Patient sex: F
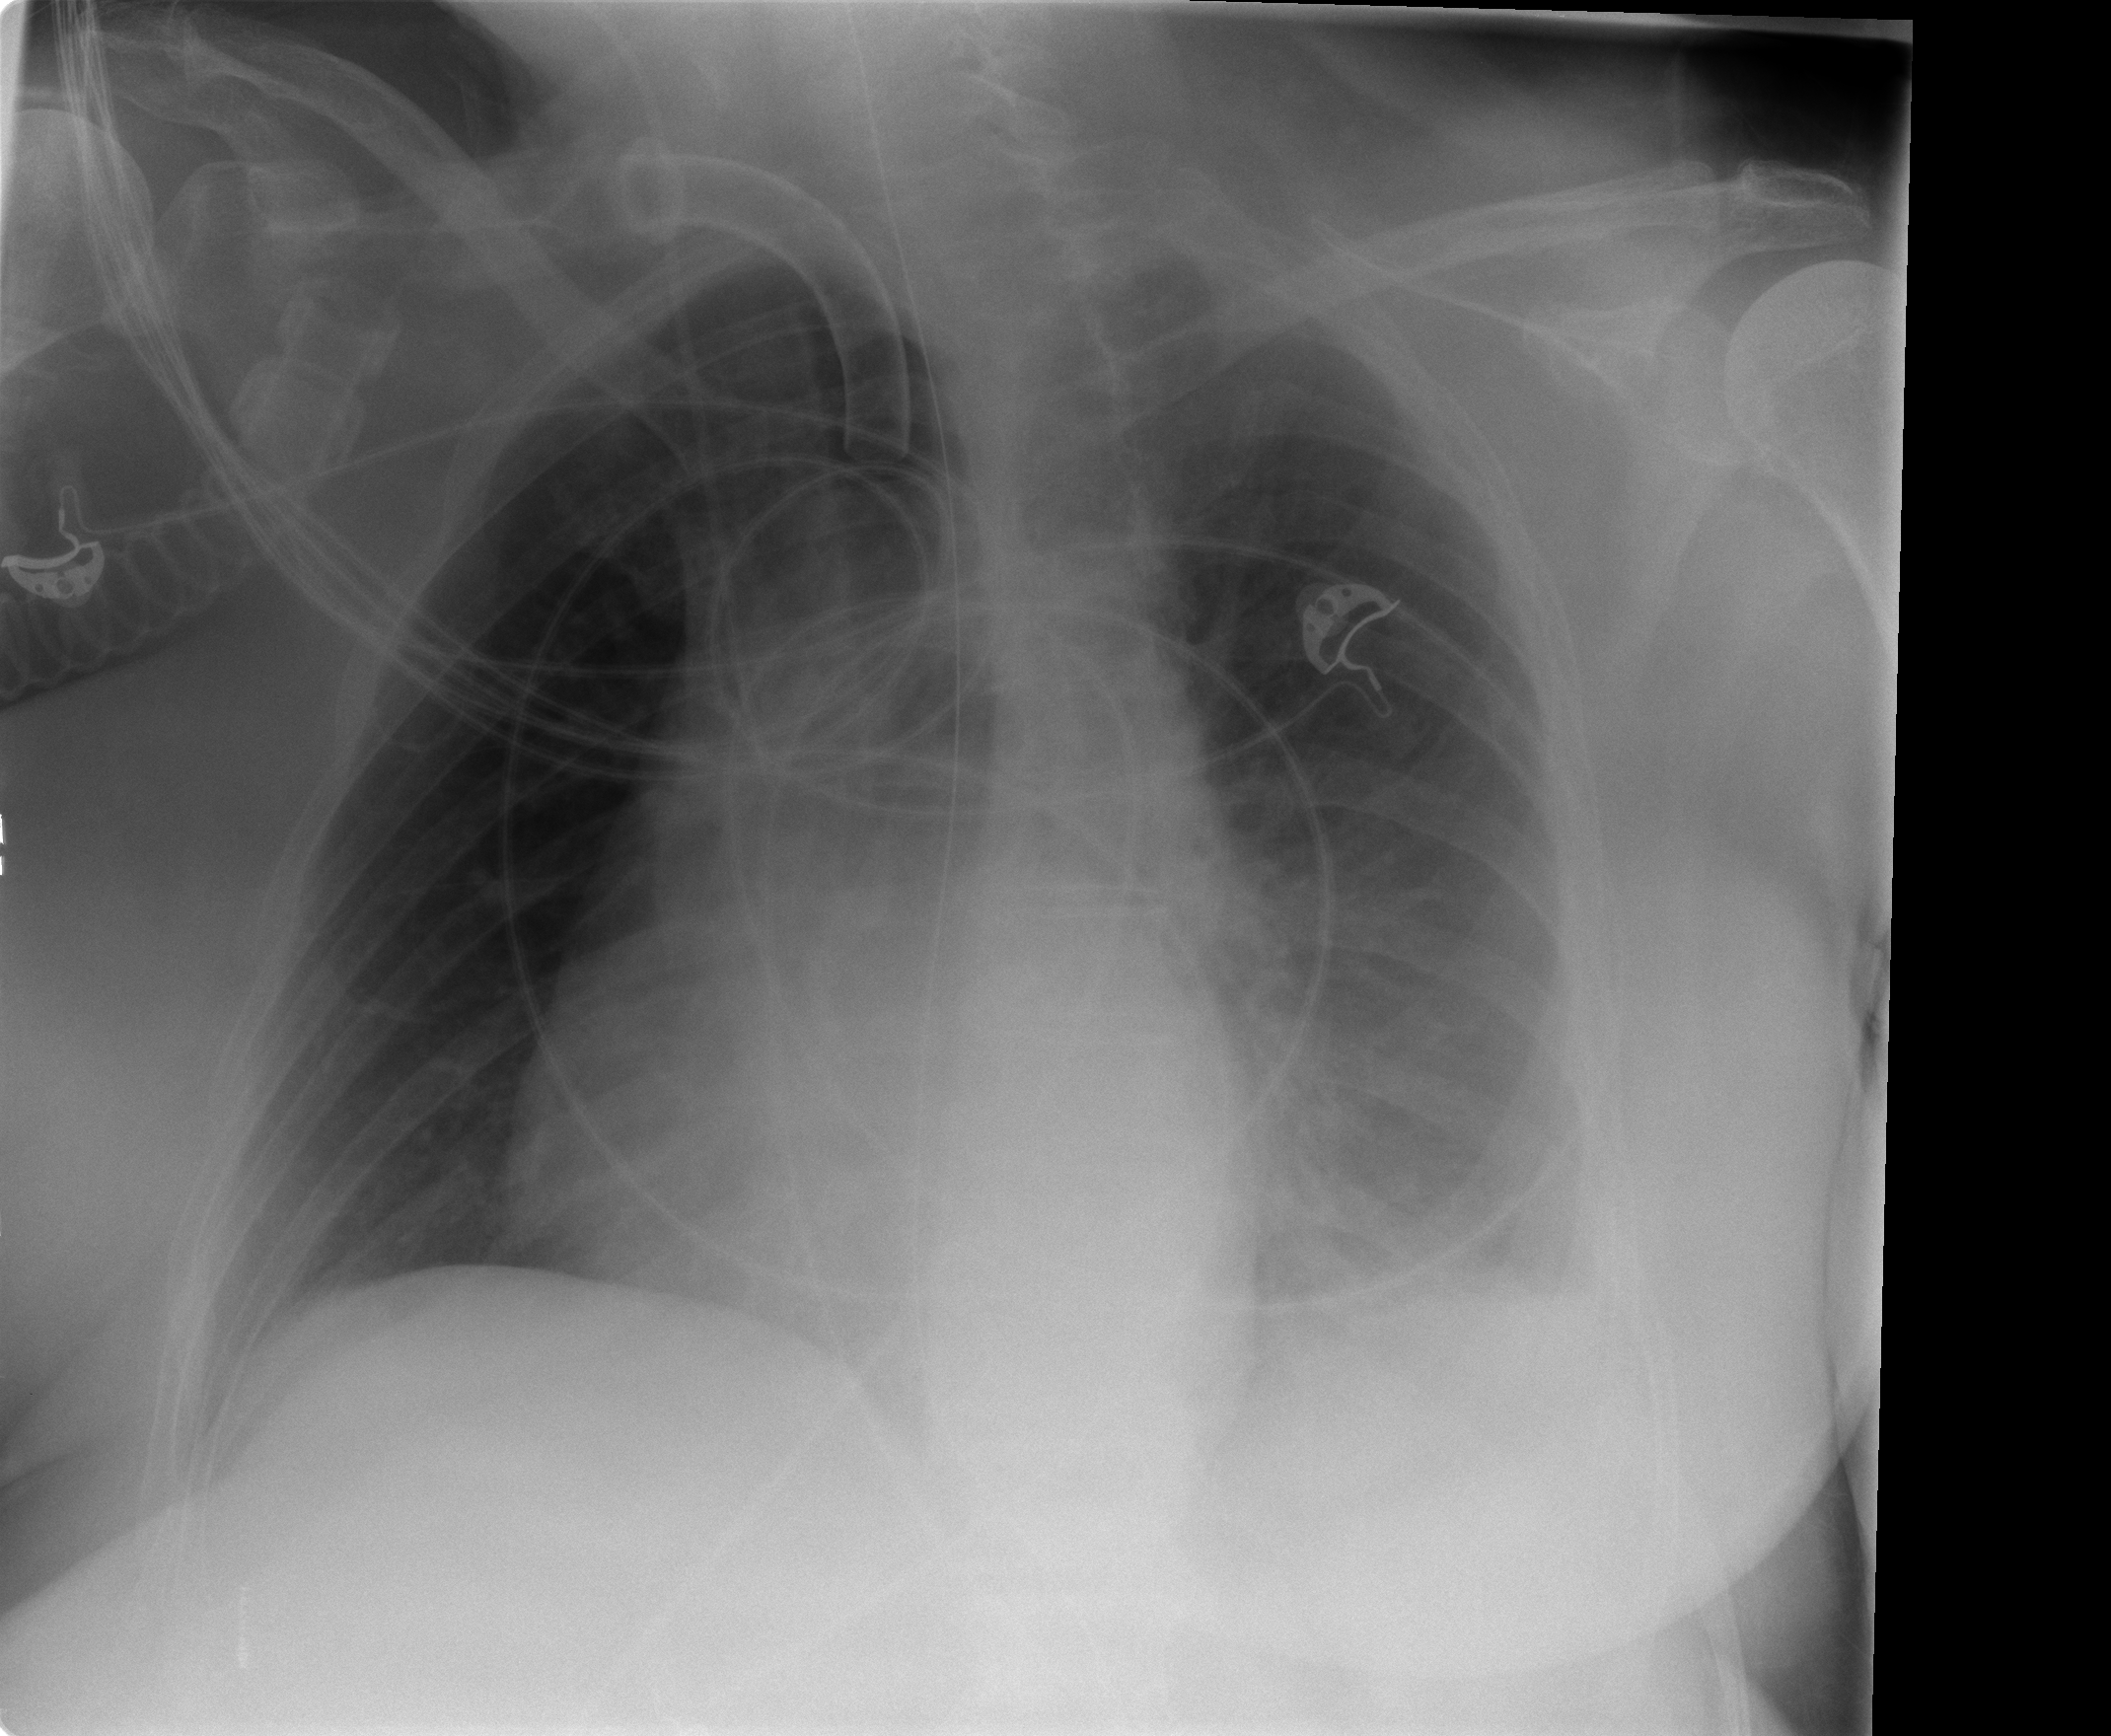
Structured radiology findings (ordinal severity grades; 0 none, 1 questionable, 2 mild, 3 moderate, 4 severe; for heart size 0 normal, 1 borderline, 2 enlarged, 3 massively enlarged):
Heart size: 0
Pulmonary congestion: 0
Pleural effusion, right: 0
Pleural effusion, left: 2
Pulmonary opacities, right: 0
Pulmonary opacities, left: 1
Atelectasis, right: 0
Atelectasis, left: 2